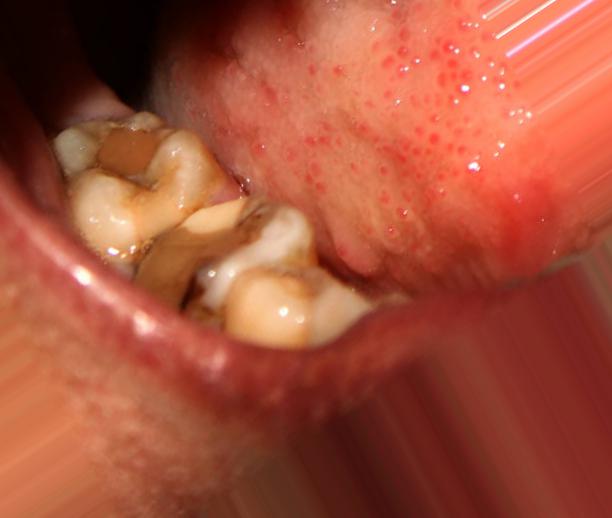
Condition: Caries